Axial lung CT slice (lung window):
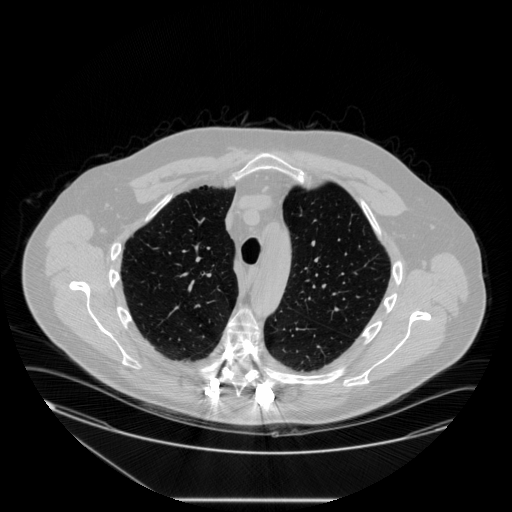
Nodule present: no